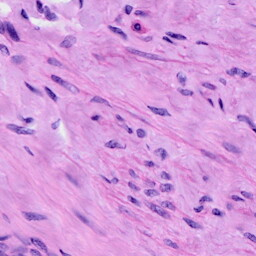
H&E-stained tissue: Cervix